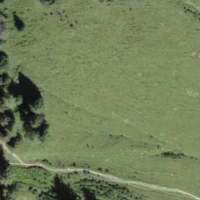
EUNIS habitat code: 24
Species observed at this site:
Parnassia palustris